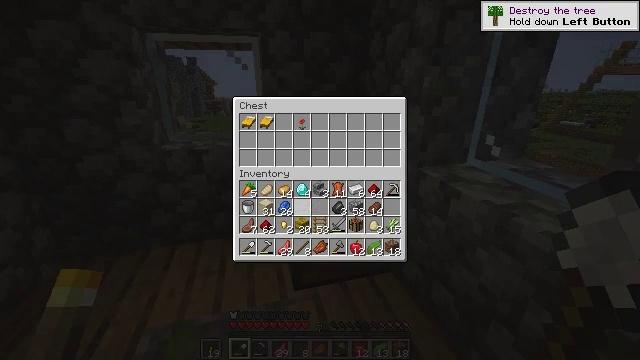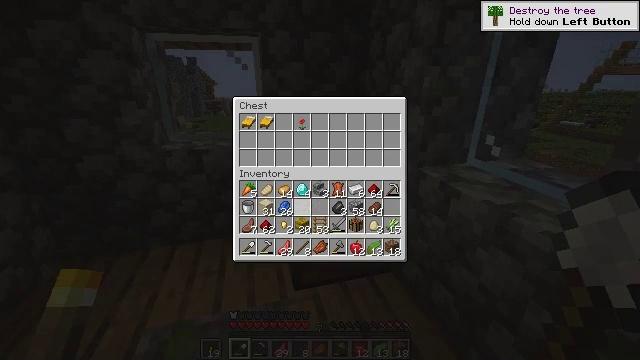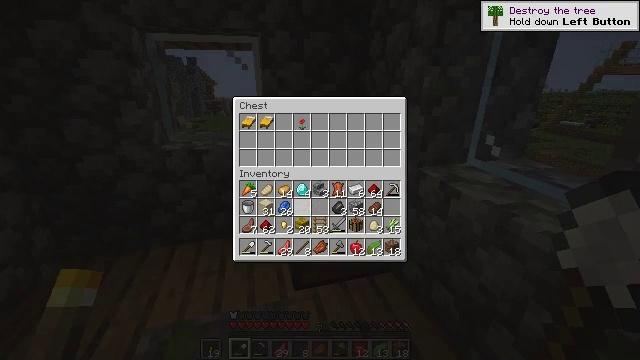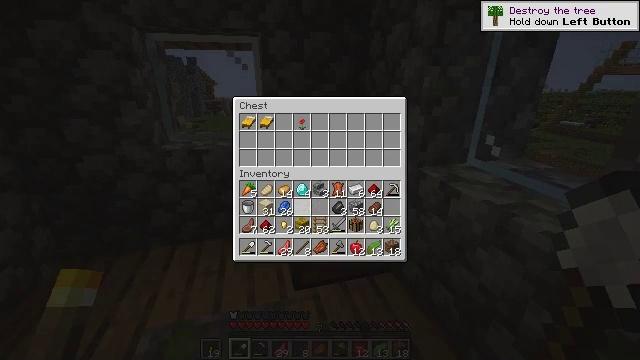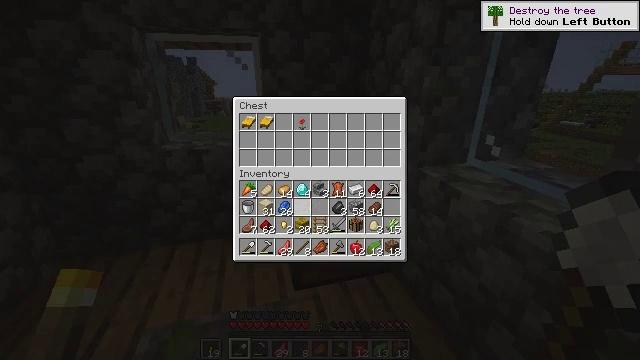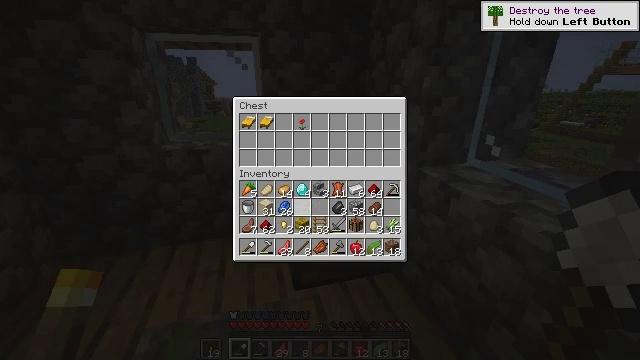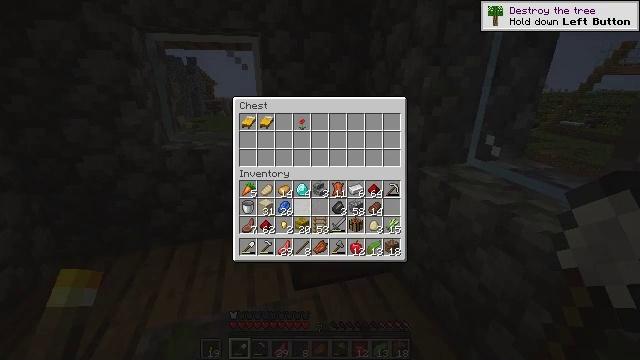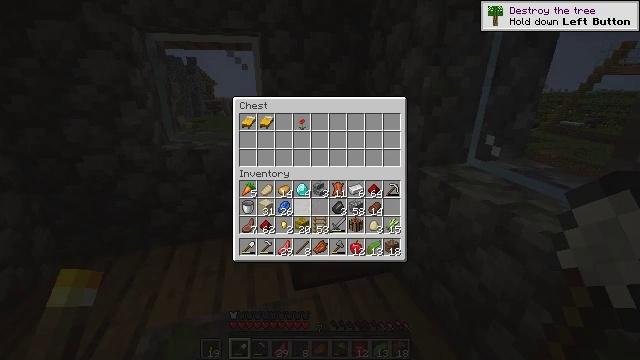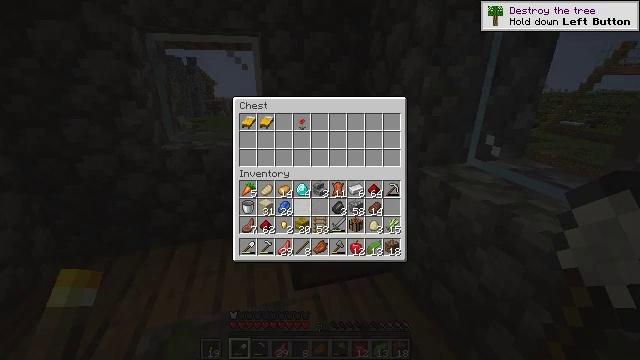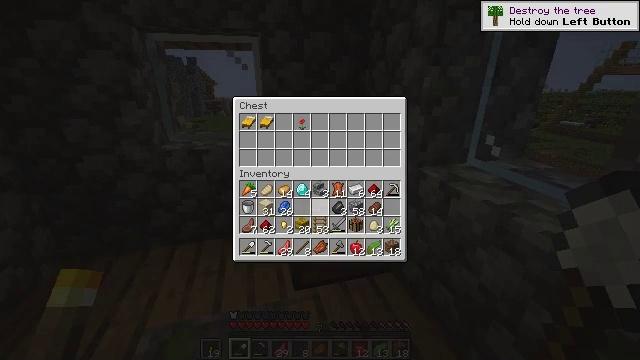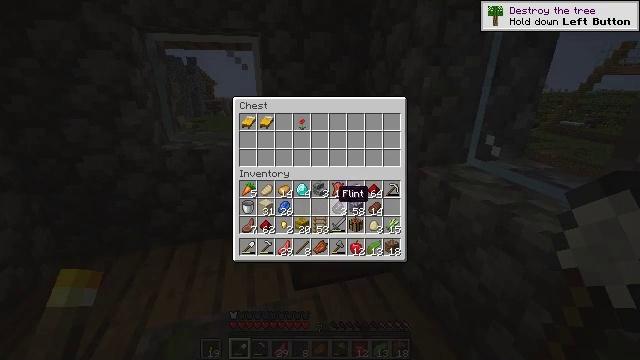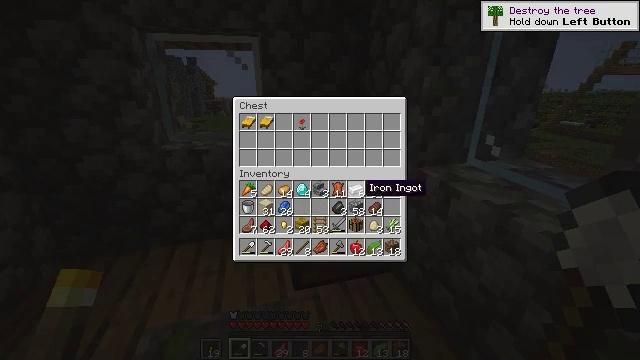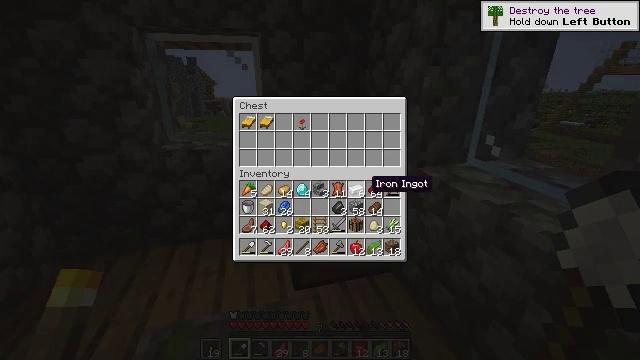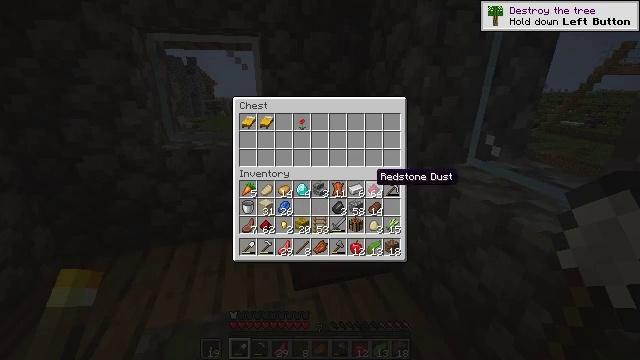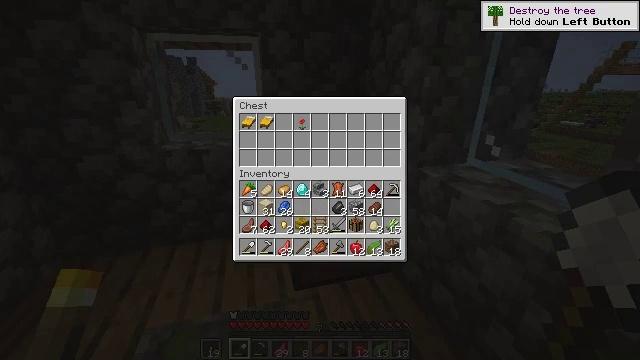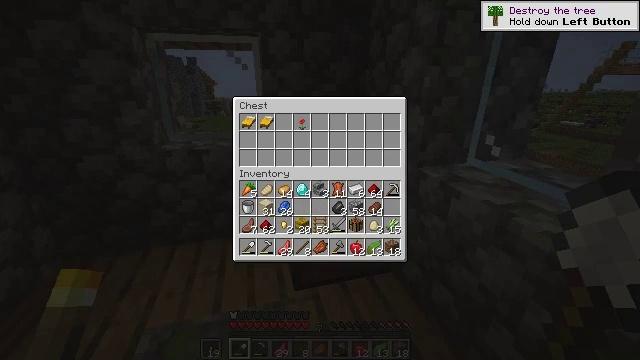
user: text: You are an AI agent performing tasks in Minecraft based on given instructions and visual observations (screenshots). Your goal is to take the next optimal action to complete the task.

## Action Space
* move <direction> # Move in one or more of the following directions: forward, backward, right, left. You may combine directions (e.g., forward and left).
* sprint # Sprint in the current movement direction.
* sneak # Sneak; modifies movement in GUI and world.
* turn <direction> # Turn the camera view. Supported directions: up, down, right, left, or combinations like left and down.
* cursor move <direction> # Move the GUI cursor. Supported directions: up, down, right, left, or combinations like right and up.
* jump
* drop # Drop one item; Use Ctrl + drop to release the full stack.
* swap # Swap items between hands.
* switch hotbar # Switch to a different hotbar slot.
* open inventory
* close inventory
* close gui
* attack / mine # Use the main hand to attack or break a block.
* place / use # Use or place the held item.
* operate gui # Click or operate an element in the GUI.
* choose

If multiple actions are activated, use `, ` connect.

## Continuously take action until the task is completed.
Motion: motion action
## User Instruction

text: Remove the yellow bed.
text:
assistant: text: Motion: sneak, operate gui
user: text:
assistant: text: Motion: sneak
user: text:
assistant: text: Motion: sneak
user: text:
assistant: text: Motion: sneak
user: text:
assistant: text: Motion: sneak
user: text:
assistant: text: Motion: sneak
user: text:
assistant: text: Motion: sneak
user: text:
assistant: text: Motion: sneak
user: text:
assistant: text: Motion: sneak
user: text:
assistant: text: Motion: sneak, cursor move right
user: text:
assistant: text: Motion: cursor move right
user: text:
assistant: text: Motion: no_op
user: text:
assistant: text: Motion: cursor move up
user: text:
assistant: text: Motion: no_op
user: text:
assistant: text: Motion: no_op
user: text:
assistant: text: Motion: no_op
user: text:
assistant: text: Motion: no_op
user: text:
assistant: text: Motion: no_op
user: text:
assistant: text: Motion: no_op
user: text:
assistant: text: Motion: no_op
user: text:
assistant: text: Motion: no_op
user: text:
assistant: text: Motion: no_op
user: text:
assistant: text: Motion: no_op
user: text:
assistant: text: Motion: no_op
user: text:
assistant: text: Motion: no_op
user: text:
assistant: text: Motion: no_op
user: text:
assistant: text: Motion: no_op
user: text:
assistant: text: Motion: no_op
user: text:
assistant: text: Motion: no_op
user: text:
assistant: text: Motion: close gui